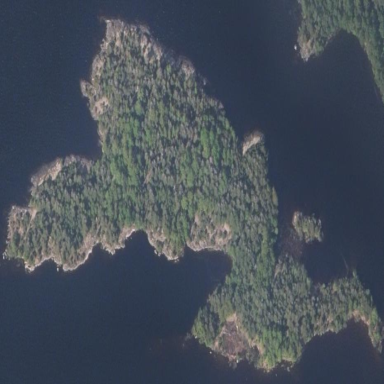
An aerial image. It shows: Islet.